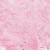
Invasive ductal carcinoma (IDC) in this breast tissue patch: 0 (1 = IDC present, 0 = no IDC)